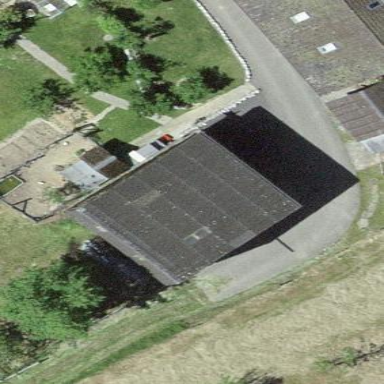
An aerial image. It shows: Warehouse building.